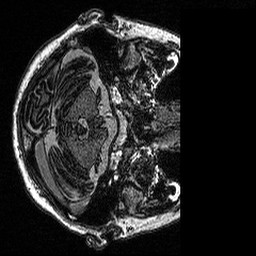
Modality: MP2RAGE
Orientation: axial
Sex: male
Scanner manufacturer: siemens
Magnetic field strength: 3 T
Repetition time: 5 s
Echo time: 0.00292 s